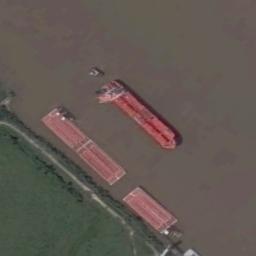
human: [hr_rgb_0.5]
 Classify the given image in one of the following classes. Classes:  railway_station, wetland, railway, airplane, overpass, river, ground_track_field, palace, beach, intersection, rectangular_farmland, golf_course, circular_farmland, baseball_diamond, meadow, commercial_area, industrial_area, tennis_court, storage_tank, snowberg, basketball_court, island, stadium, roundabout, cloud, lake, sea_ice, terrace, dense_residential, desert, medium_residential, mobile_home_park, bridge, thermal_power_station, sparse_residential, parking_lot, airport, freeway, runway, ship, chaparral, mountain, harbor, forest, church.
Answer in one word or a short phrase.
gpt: ship